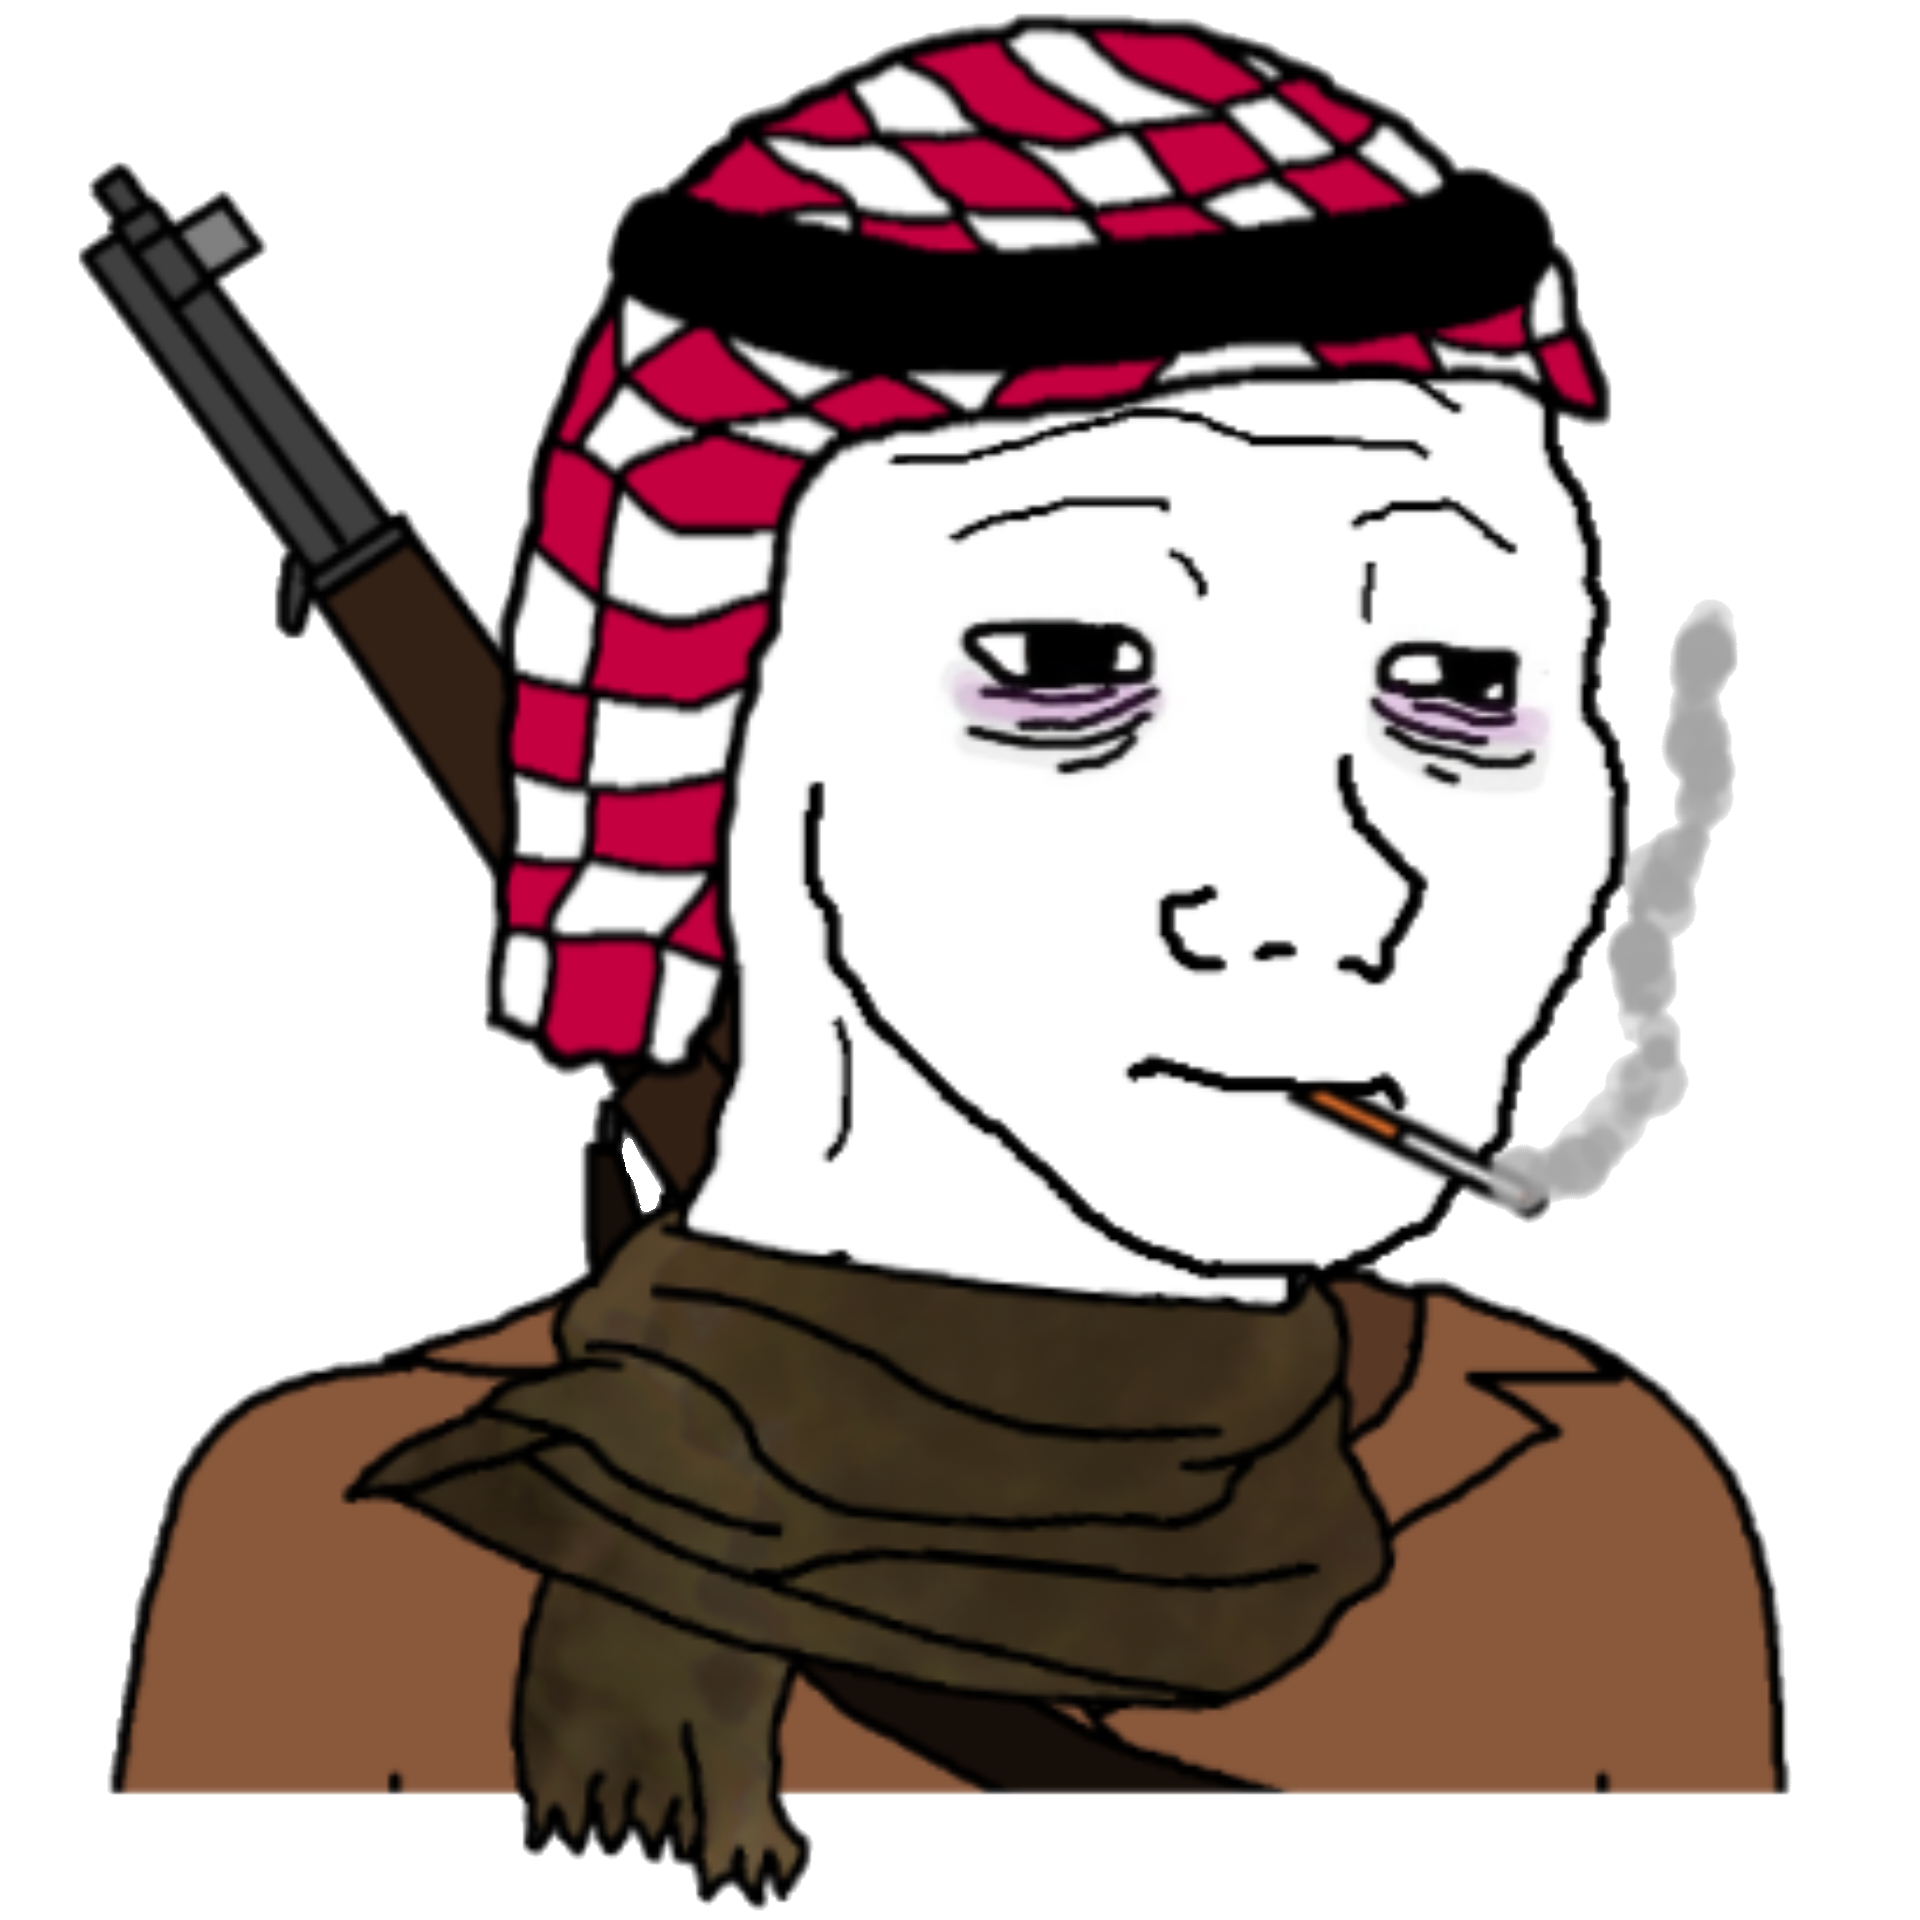
Label: 5_Doomer